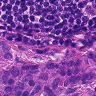
Metastatic tissue present: yes